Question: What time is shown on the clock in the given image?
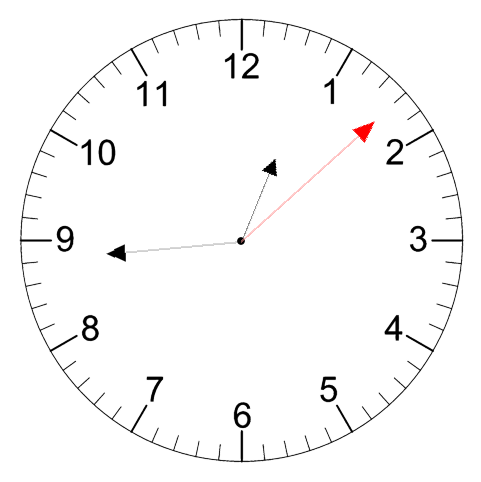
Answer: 12:44:08